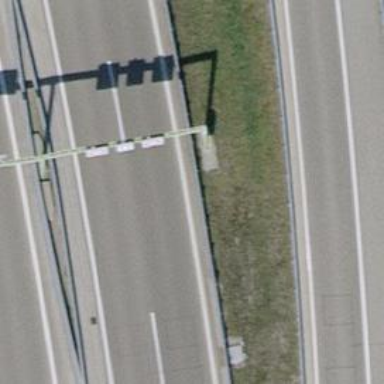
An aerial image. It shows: Gantry with signals.